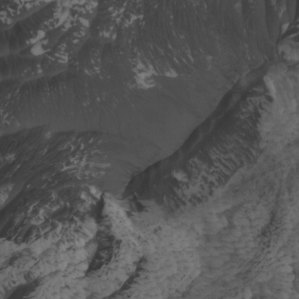
Label: non_frost